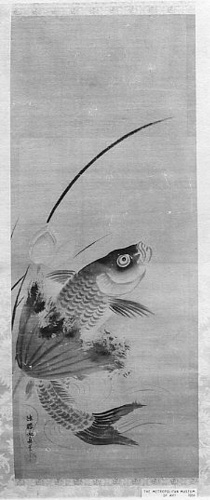
Artist: Kano Yasunobu
Artist bio: Japanese, 1614–1685
Object type: Hanging scroll
Classification: Paintings
Medium: Hanging scroll; ink and color on silk
Culture: Japan
Period: Edo period (1615–1868)
Dimensions: Image: 47 1/16 × 18 13/16 in. (119.6 × 47.8 cm)
Overall with mounting: 80 11/16 × 24 1/4 in. (205 × 61.6 cm)
Overall with knobs: 80 11/16 × 26 11/16 in. (205 × 67.8 cm)
Department: Asian Art
Credit line: The Howard Mansfield Collection, Purchase, Rogers Fund, 1936
Accession year: 1936
Repository: Metropolitan Museum of Art, New York, NY
Tags: Fish|Lotuses